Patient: sex M, age 65
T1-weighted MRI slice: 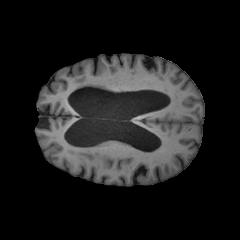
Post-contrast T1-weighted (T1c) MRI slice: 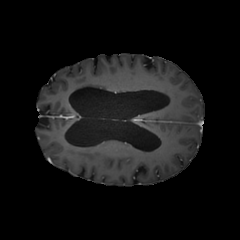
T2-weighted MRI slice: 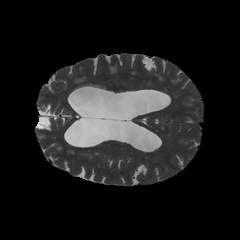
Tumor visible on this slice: no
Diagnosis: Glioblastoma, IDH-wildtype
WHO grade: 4